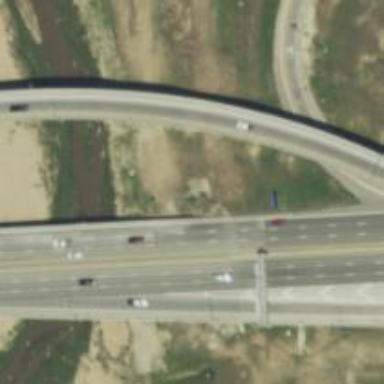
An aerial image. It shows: Motorway with expressway characteristics.